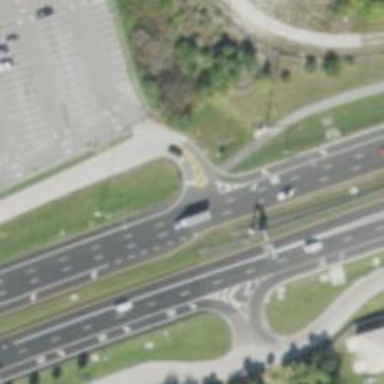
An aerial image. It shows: Trunk link highway.